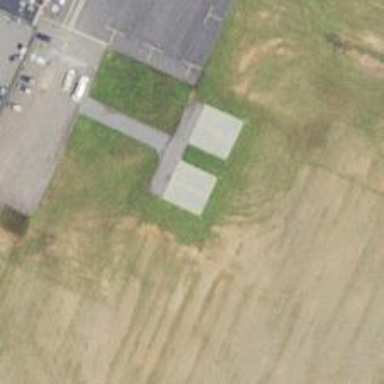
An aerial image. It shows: Image of helipad at airport.